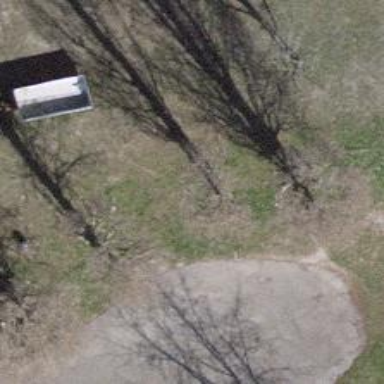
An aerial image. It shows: Brown bench.